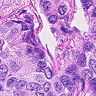
Metastatic tissue present: yes